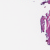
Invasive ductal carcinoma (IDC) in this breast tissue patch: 0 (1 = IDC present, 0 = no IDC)